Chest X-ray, PA view. Patient: 77 years old, sex M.
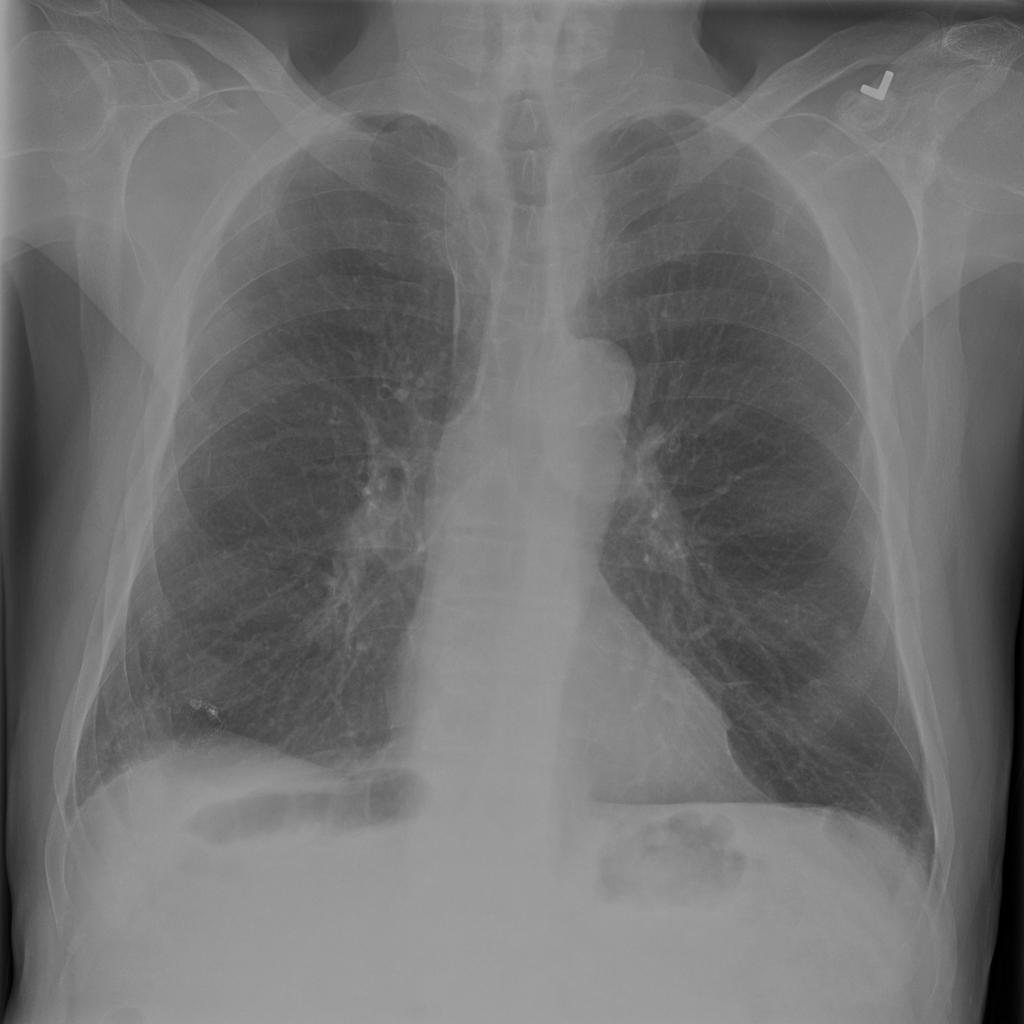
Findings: No Finding